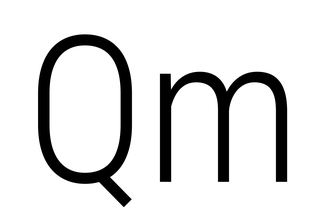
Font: Roboto_Condensed_Light